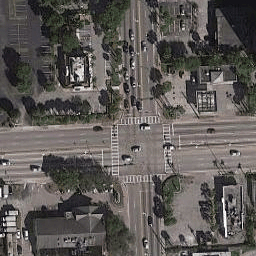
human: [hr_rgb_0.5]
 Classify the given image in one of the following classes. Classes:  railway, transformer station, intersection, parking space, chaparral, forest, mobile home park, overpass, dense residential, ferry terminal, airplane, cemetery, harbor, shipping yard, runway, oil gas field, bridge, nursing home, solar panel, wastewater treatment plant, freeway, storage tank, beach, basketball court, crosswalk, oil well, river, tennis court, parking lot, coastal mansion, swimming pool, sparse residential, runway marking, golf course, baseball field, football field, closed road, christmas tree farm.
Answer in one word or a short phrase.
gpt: intersection